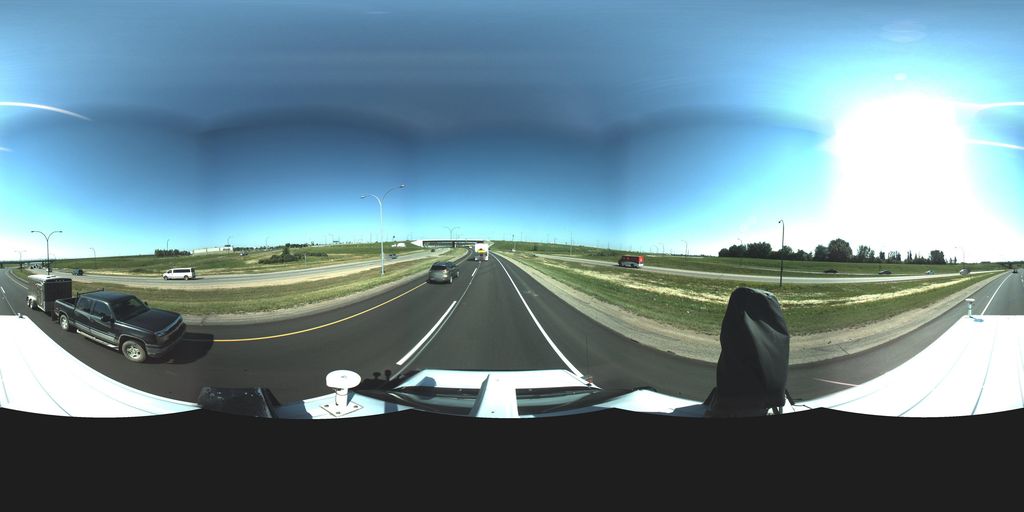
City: saskatoon